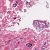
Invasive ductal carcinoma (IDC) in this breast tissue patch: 0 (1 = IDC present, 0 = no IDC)